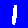
Digit: 1